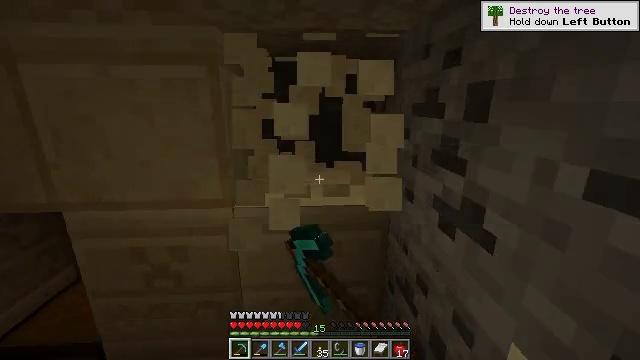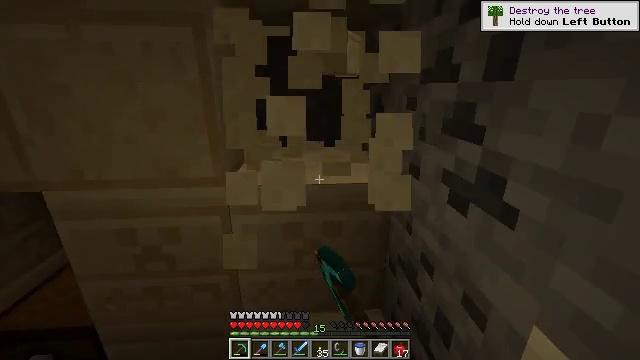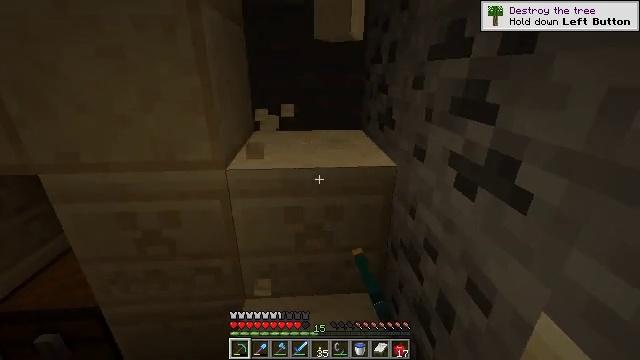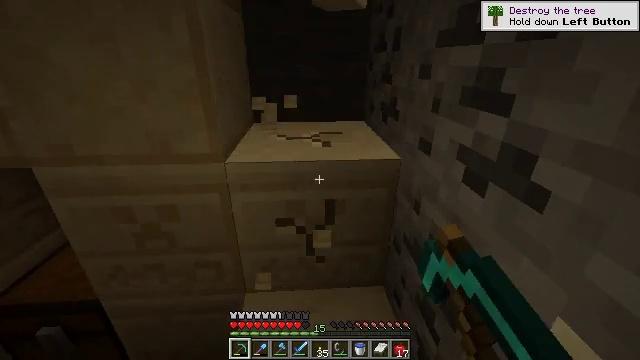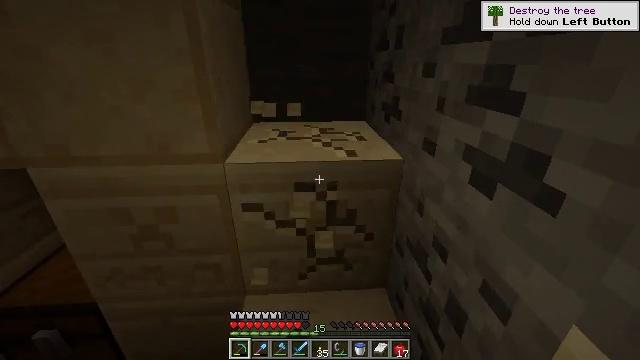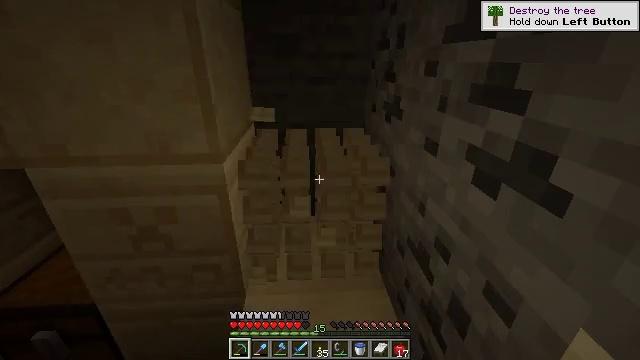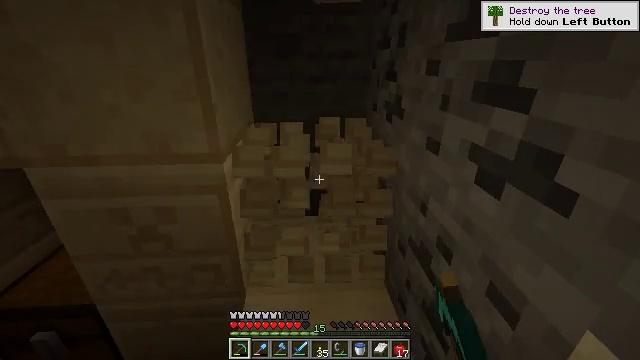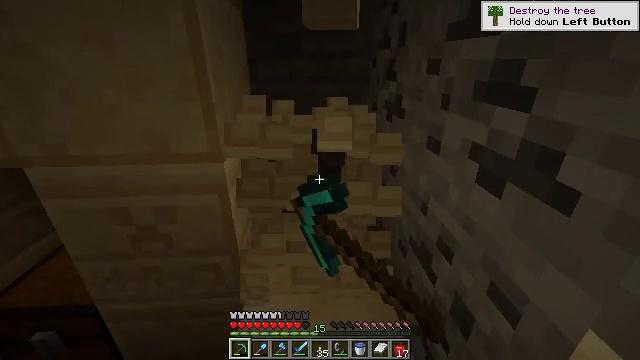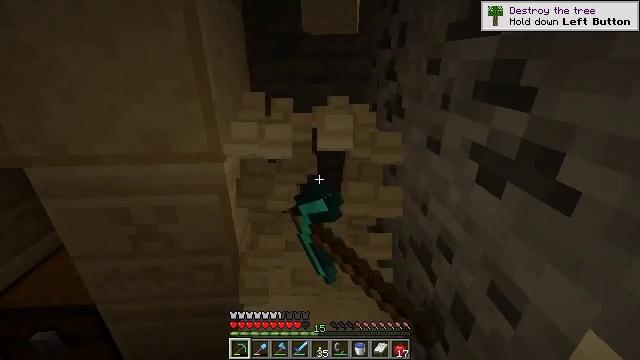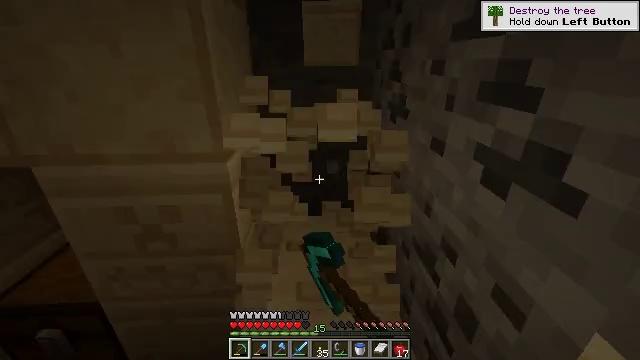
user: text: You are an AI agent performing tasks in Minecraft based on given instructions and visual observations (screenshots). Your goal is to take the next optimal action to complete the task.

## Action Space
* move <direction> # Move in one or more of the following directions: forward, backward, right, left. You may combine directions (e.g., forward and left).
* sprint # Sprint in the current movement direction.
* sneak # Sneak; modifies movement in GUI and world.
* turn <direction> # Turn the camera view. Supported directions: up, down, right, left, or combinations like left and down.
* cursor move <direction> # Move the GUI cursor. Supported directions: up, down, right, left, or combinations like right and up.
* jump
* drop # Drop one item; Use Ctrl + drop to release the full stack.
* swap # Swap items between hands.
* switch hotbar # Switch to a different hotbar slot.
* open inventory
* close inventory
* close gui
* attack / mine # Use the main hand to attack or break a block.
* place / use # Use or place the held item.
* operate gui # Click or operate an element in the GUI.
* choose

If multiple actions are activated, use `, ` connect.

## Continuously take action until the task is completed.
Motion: motion action
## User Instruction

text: Mine the chiseled sandstone.
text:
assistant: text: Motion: turn down, attack / mine
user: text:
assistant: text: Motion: turn down, attack / mine
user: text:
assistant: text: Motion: turn down, attack / mine
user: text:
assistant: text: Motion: attack / mine
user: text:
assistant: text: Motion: attack / mine
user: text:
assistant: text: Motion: attack / mine
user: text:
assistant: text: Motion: attack / mine
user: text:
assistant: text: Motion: attack / mine
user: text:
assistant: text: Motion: attack / mine
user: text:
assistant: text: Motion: attack / mine